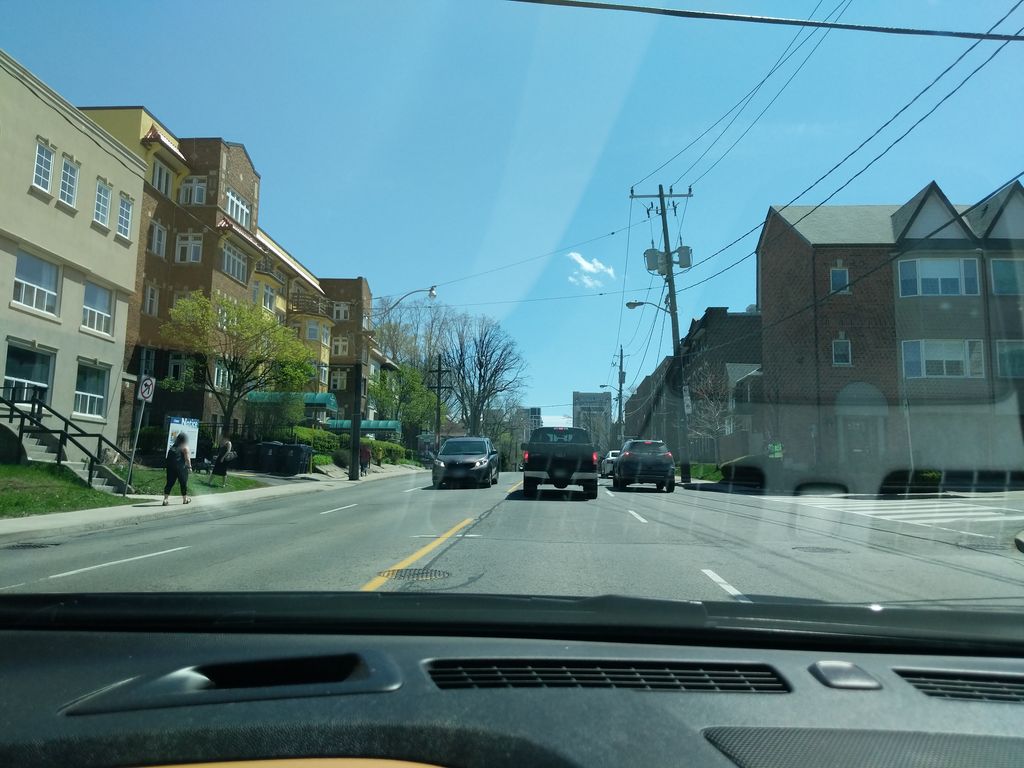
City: toronto